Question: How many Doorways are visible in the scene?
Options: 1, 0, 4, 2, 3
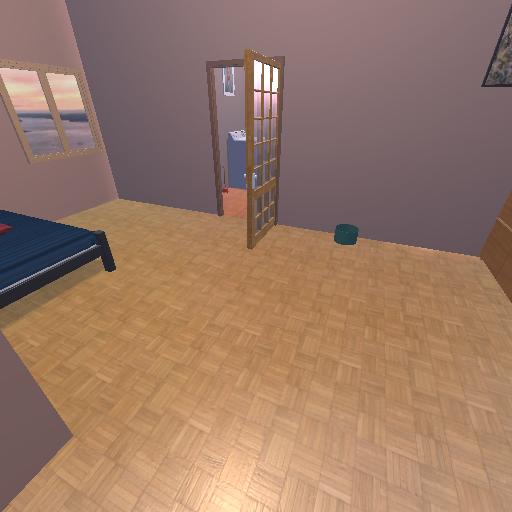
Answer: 1